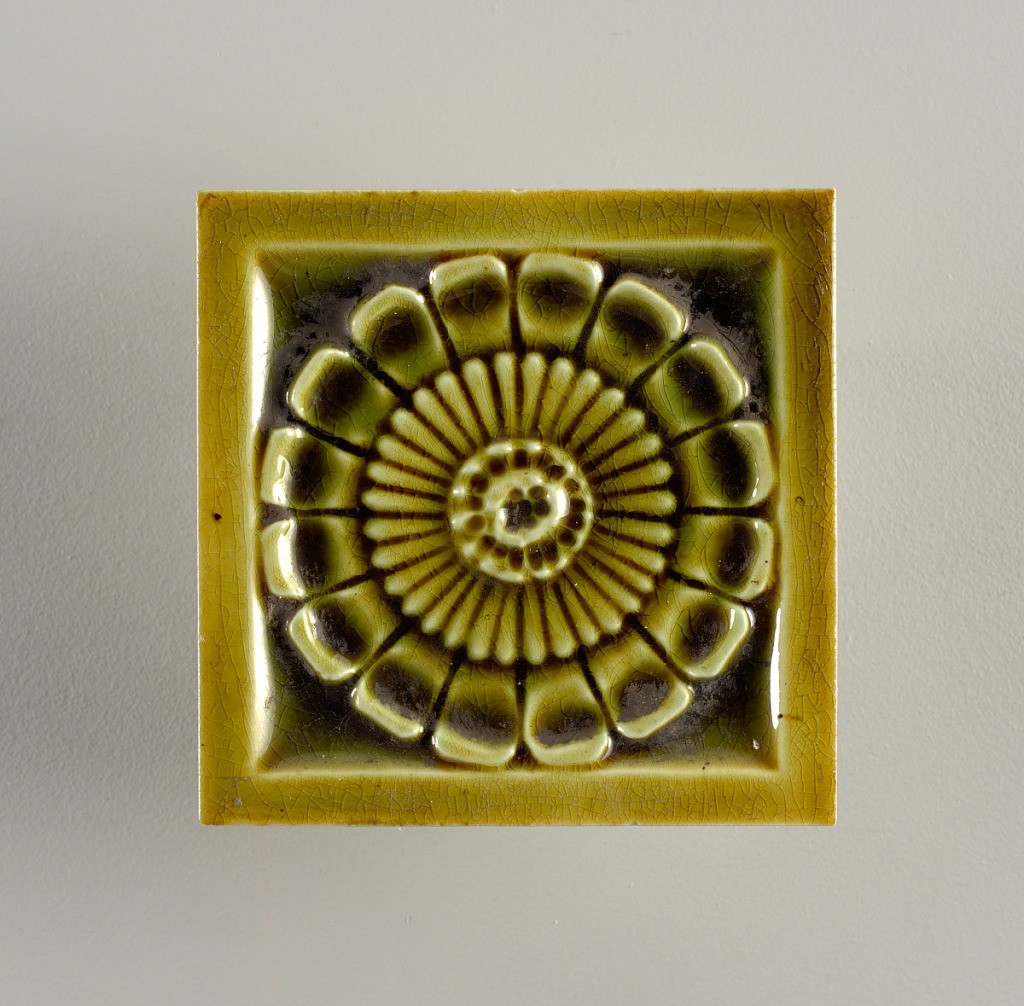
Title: Tile
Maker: J. & J. G. Low Art Tile Works, 1877 – 1883
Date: late 19th century
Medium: Glazed stoneware
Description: Square molded tile made of white clay. Tile back has design of raised concentric circles framing inscription: "J. & J.G. Low, Patent Art Tile Works, Chelsea Mass. U.S.A., copyright 1881 by J. & J.G. Low". Face of tile has central rosette framed by plain narrow border. Tile is painted mustard-green crackle glaze.